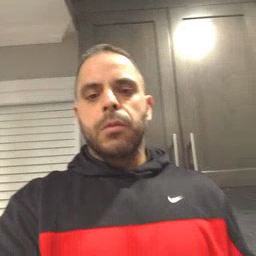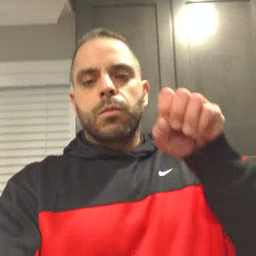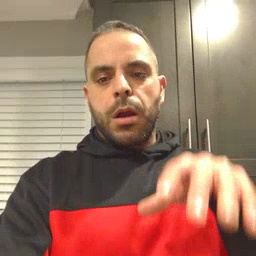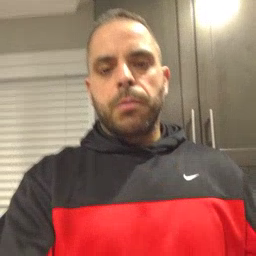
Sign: drop